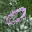
Label: 0